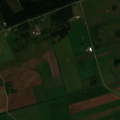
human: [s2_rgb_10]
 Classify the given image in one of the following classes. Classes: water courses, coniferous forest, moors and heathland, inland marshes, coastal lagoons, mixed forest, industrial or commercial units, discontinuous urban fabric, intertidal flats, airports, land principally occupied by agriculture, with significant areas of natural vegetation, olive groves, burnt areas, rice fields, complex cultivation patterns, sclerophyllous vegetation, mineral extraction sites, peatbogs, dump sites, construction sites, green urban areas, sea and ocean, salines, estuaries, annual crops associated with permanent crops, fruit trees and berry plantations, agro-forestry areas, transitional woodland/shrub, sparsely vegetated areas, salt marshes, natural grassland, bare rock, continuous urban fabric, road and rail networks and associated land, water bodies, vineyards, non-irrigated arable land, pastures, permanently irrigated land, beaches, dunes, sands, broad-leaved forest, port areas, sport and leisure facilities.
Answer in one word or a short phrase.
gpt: non-irrigated arable land, complex cultivation patterns, land principally occupied by agriculture, with significant areas of natural vegetation, coniferous forest